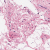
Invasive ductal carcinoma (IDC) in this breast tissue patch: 0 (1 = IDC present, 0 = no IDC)